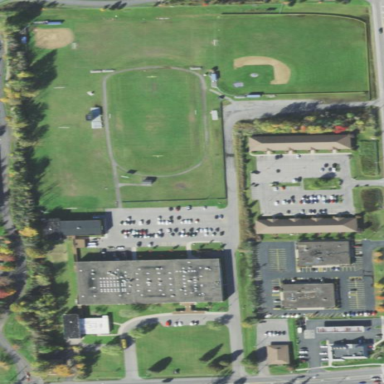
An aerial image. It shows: School.